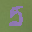
Label: 5